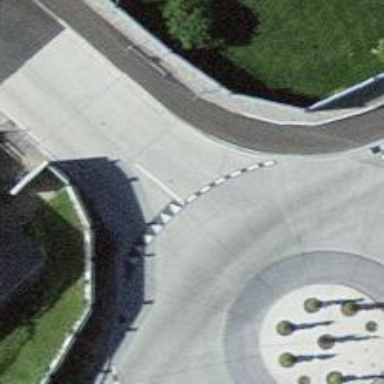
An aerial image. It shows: Residential road surfaced with concrete plates.